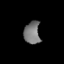
Tissue: lung
Cell type: Fibroblasts
Senescence score: 0.5997
Nuclear area (px): 354
Mean DAPI intensity: 119.412